Field crop: tomato
Growth stage: 1
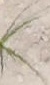
Species: cyperus